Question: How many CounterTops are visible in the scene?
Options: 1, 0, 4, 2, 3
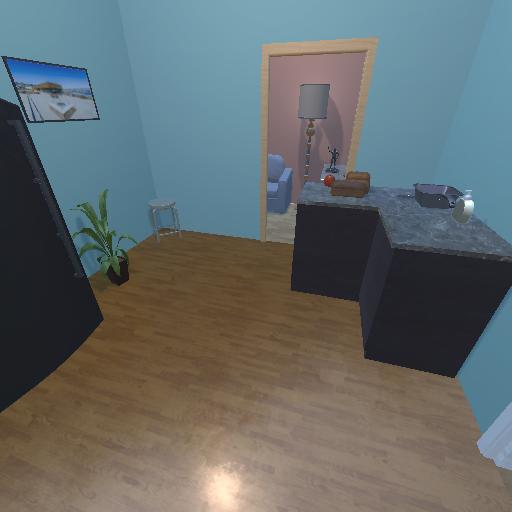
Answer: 1